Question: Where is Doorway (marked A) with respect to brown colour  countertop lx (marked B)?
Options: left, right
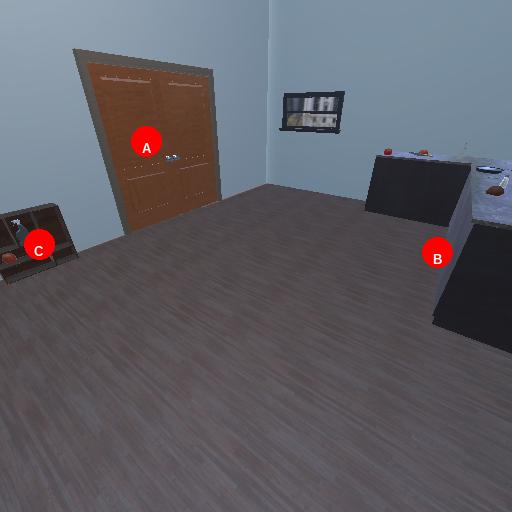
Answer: left